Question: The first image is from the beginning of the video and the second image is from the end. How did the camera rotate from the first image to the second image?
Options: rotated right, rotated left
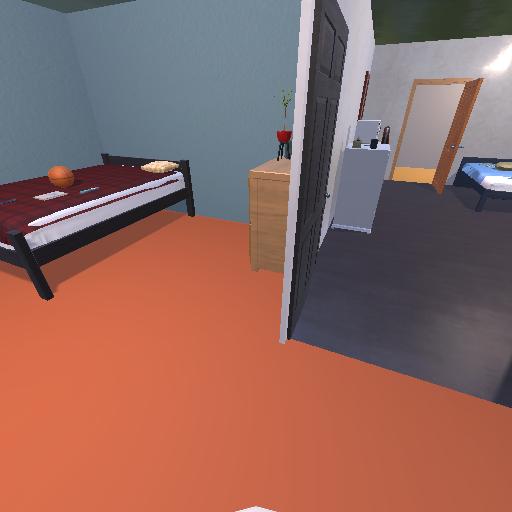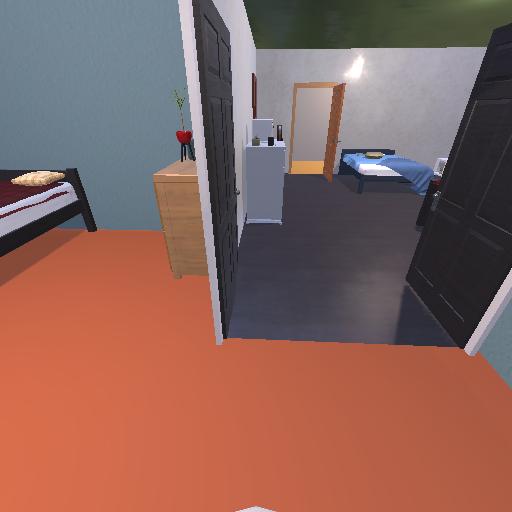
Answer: rotated right